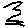
Label: zigzag